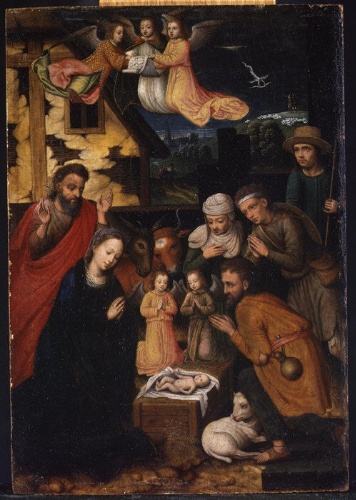
Title: The Adoration of the Shepherds
Artist: Marcellus Coffermans
Artist bio: Netherlandish, active 1549–70
Date: ca. 1550
Object type: Painting
Classification: Paintings
Medium: Oil on wood
Dimensions: 8 1/8 x 5 1/2 in. (20.6 x 14 cm)
Department: European Paintings
Credit line: Gift of J. Pierpont Morgan, 1917
Accession year: 1917
Repository: Metropolitan Museum of Art, New York, NY
Tags: Saints|Cows|Lambs|Adoration of the Shepherds|Angels|Virgin Mary